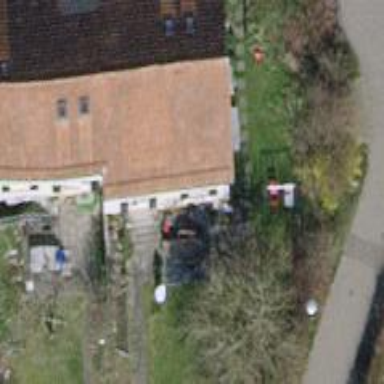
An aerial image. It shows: Terrace building with tile roof.